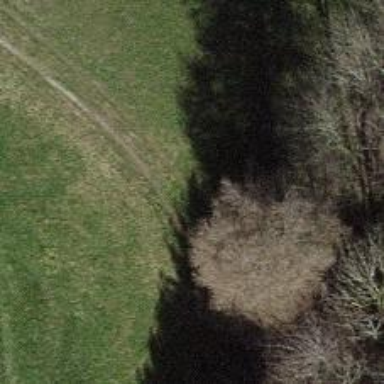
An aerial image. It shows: Grass track with grade3 surface.